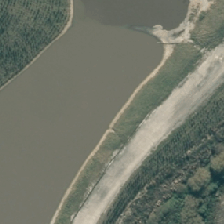
Land cover: lake_pond